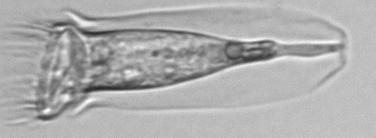
Label: Tintinnina